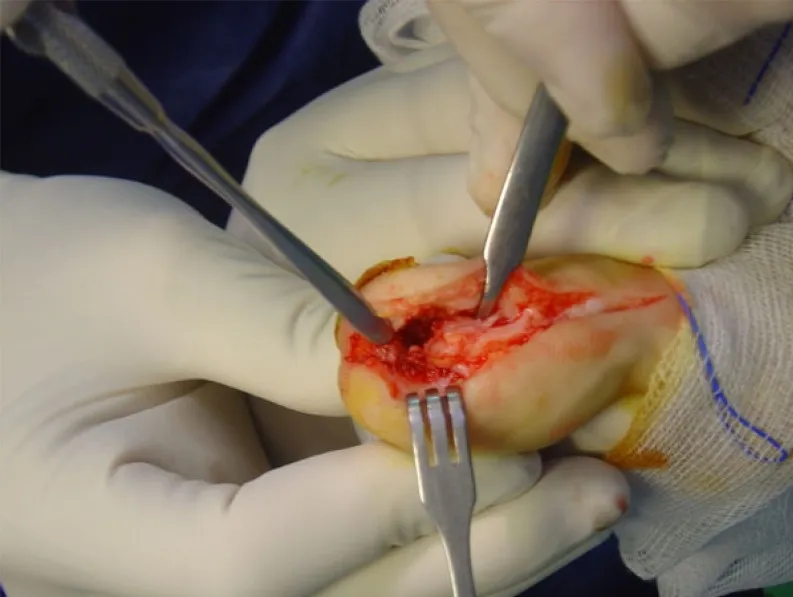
Surgical approach to the tumour.
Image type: medical_photograph (other_medical_photograph)